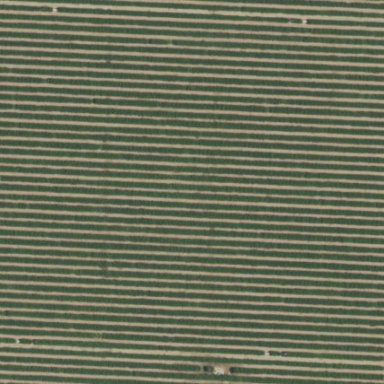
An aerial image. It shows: Orchard with field cropland.